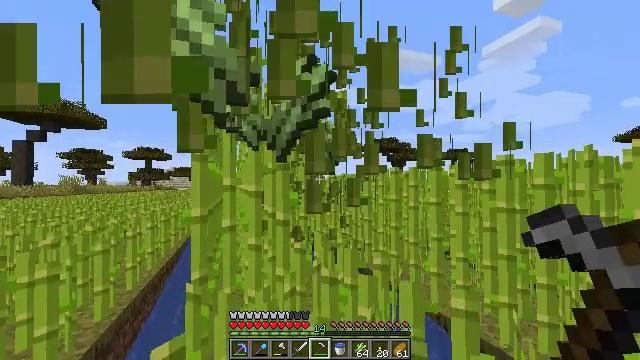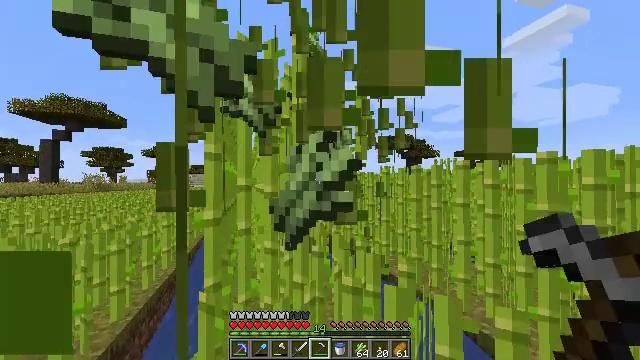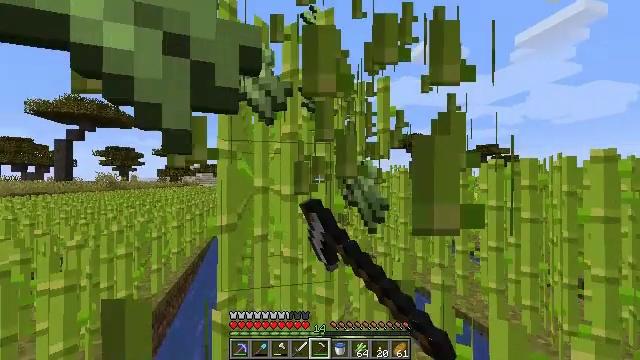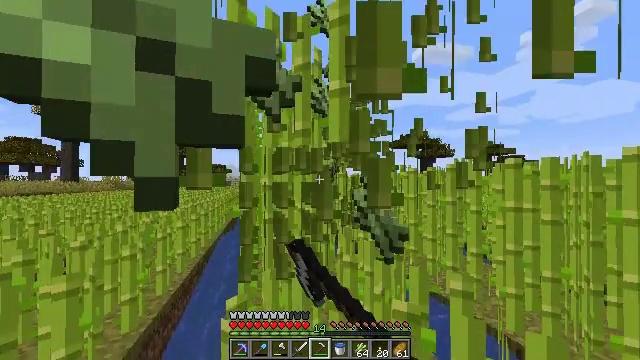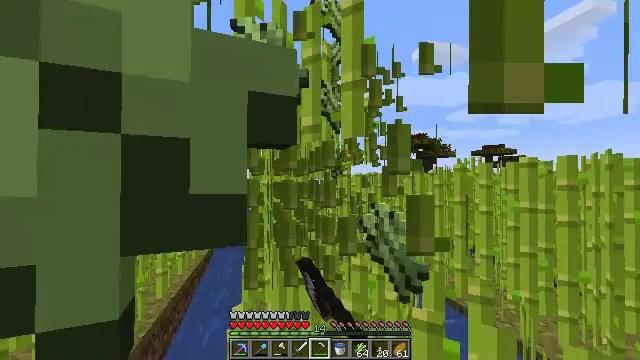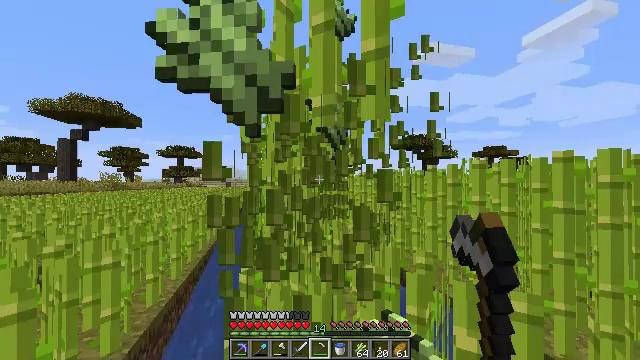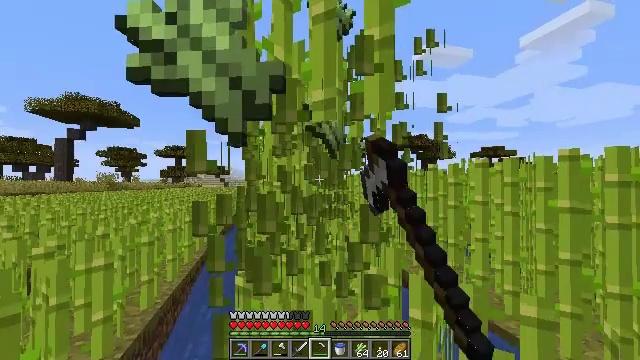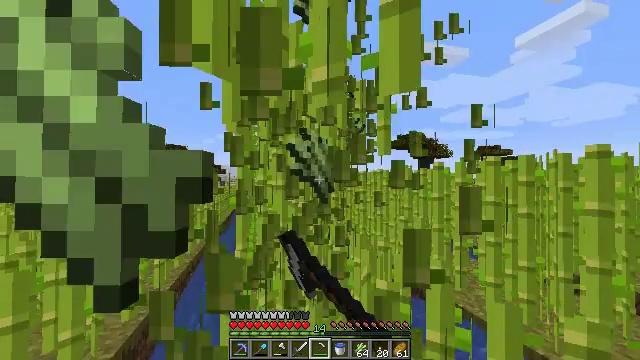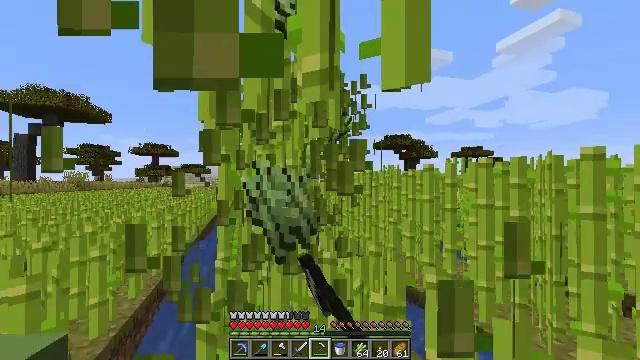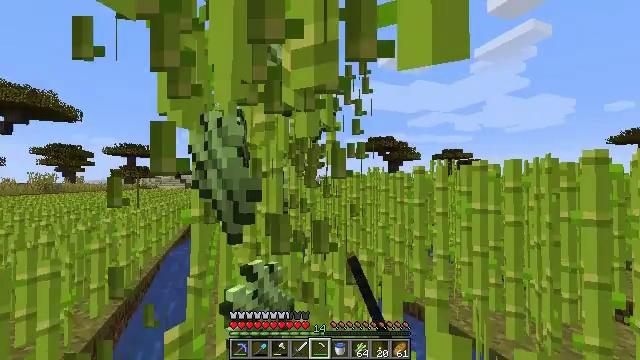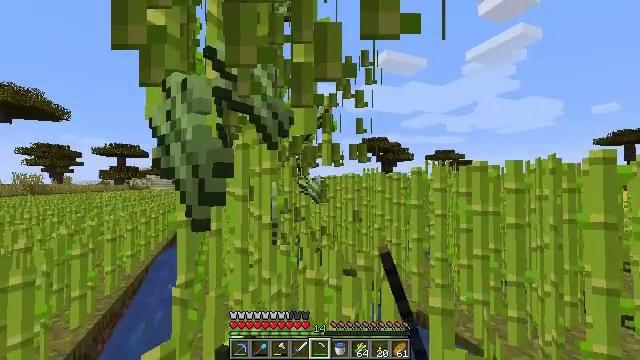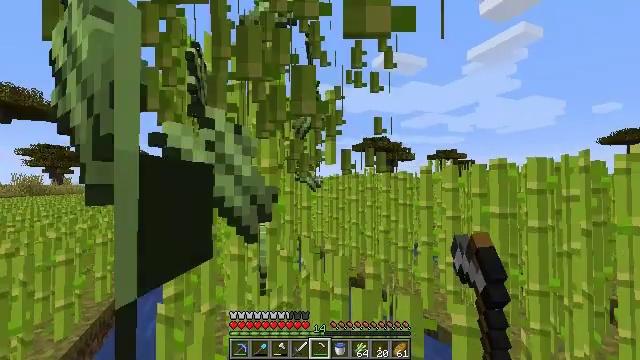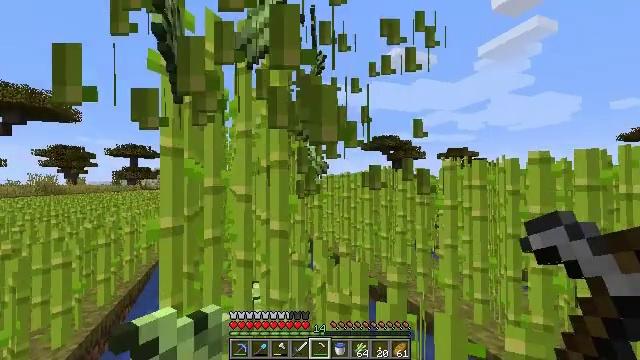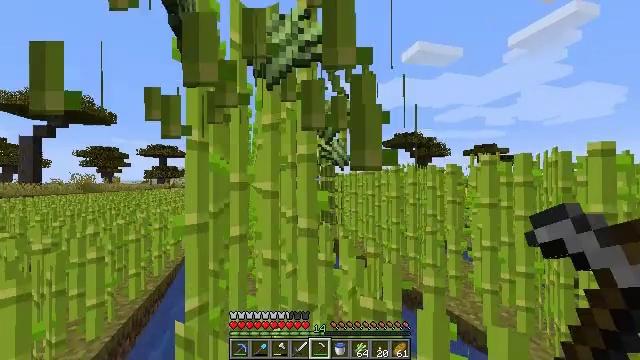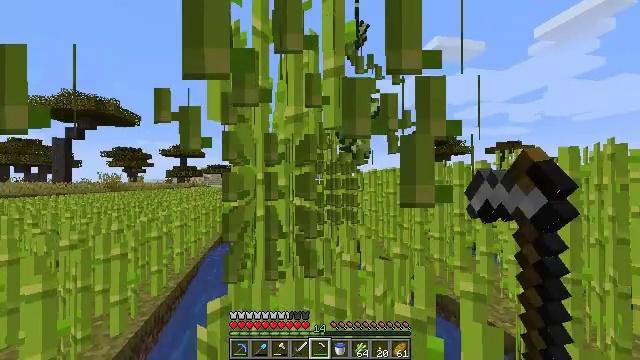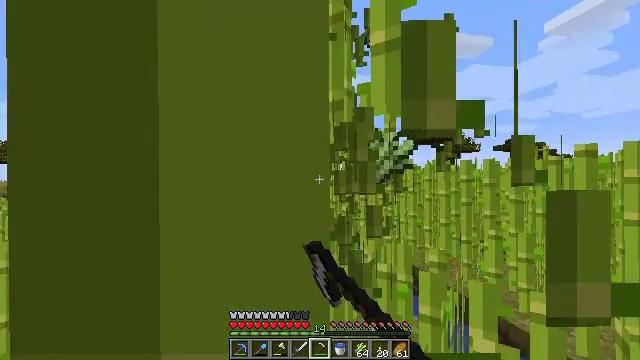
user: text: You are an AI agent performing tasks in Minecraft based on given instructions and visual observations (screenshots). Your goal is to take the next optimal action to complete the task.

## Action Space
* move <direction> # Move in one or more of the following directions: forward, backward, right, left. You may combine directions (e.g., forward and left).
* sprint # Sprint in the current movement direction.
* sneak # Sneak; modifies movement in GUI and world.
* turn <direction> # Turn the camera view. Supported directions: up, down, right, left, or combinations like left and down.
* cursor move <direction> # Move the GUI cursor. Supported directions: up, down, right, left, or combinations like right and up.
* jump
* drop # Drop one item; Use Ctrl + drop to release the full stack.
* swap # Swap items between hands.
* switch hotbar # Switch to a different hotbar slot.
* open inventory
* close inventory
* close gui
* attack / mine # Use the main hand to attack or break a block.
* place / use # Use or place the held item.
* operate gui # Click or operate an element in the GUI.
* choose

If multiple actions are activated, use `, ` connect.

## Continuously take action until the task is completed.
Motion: motion action
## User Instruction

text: Harvest sugar cane from the plant.
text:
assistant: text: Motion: move forward and move left, turn left, attack / mine
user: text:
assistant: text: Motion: move forward and move left, turn left, attack / mine
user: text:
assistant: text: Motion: move forward and move left, attack / mine
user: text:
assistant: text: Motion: move forward, attack / mine
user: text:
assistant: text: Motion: move forward, attack / mine
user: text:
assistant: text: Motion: move forward, attack / mine
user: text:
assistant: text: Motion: move forward, attack / mine
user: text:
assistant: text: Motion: move forward, turn right, attack / mine
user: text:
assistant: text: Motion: move forward, turn right, attack / mine
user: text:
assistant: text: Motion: move forward, turn right, attack / mine
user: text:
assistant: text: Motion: move forward, attack / mine
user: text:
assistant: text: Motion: move forward and move left, turn left, attack / mine
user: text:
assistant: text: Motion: move forward and move left, turn left, attack / mine
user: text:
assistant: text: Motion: move forward and move left, turn left, attack / mine
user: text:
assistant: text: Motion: move forward and move left, turn left, attack / mine
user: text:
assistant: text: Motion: move forward and move left, attack / mine
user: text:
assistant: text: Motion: move forward, attack / mine
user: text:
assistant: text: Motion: move forward, attack / mine
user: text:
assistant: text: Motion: move forward, turn right, attack / mine
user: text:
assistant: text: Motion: move forward, turn right, attack / mine
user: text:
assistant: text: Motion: move forward, attack / mine
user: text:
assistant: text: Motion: move forward, attack / mine
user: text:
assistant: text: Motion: move forward, attack / mine
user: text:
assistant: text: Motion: move forward, attack / mine
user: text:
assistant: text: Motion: move forward and move left, attack / mine
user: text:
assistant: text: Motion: move forward and move left, attack / mine
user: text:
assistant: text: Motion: move forward and move left, turn left, attack / mine
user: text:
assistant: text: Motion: move forward and move left, turn left, attack / mine
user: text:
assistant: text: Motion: move forward and move left, attack / mine
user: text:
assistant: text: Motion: move forward, attack / mine